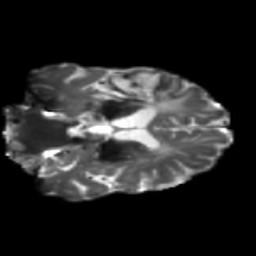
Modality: T2w
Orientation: coronal
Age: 75
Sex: male
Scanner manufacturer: siemens
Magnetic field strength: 3 T
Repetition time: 5.25 s
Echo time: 0.08 s